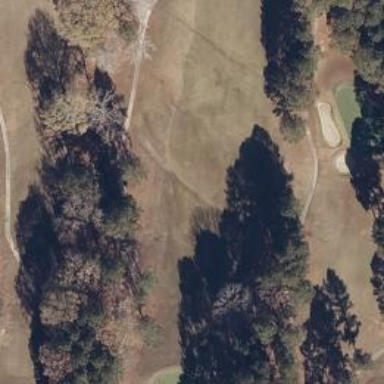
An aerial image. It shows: Golf hole.